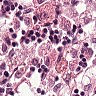
Metastatic tissue present: no